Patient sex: M
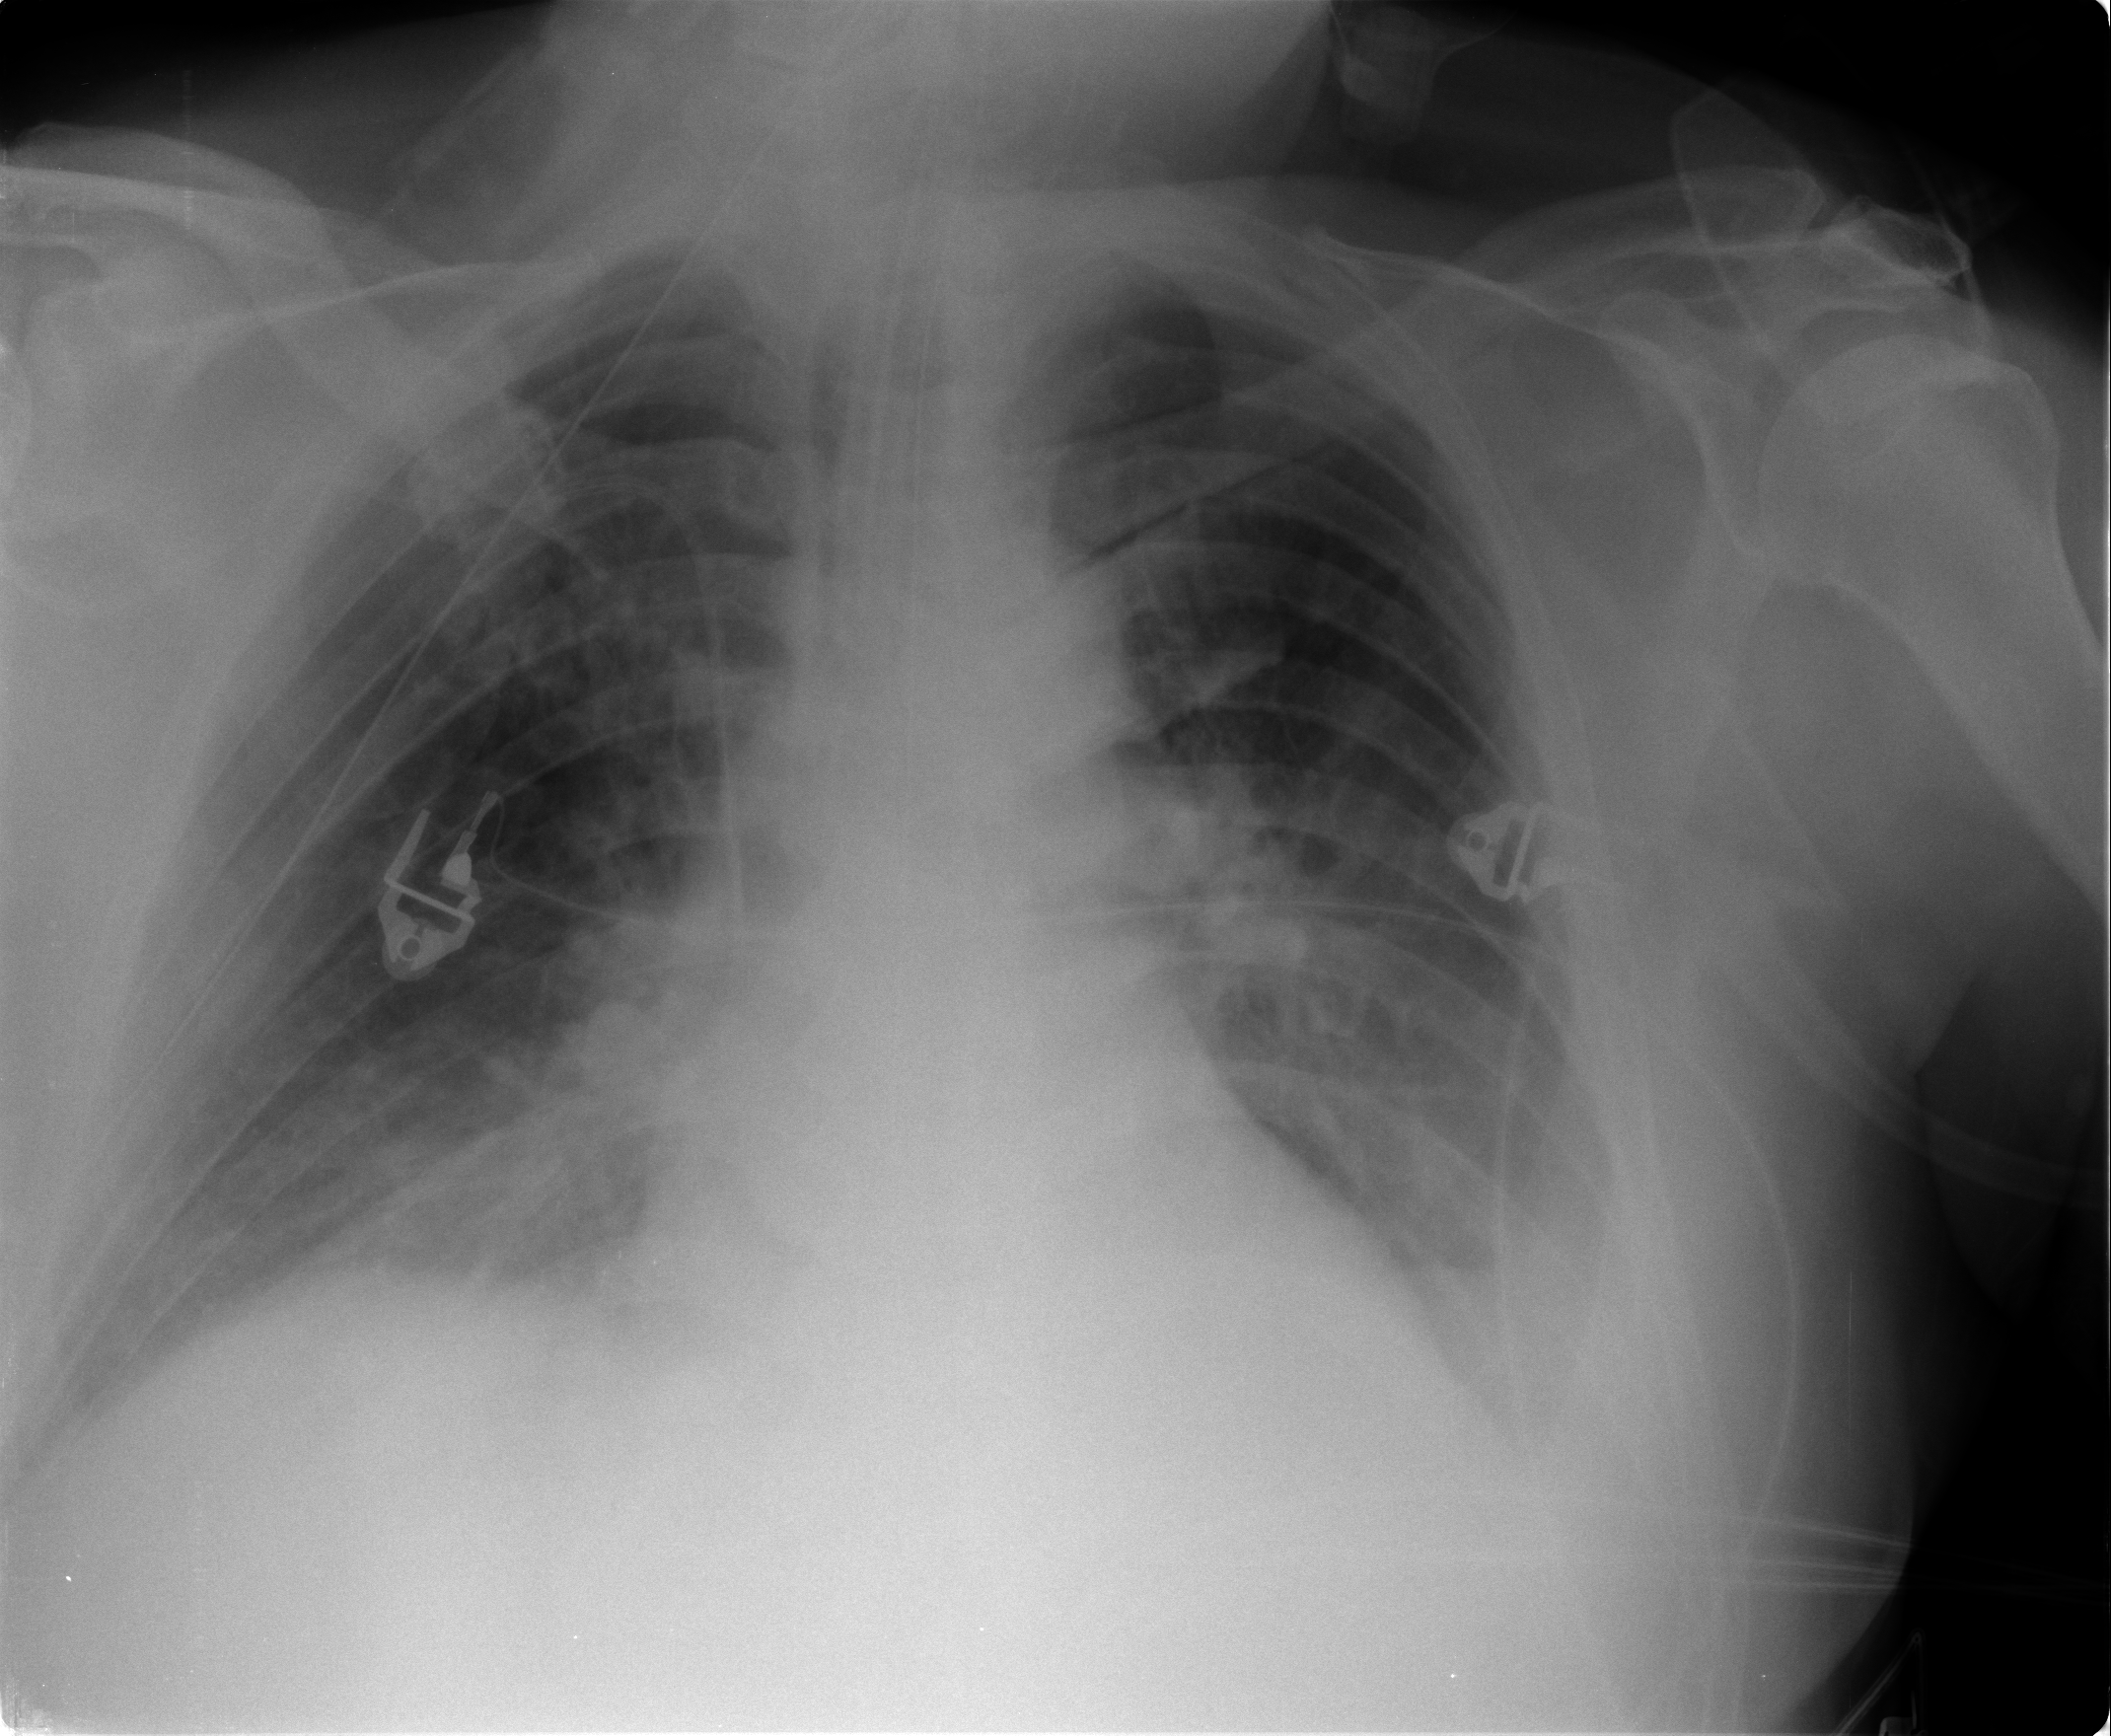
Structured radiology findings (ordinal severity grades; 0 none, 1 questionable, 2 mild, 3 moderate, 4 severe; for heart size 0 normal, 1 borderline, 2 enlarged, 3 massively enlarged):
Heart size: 0
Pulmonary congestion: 2
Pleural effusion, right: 2
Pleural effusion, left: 2
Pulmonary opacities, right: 2
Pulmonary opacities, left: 0
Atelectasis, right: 2
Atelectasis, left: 2